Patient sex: M
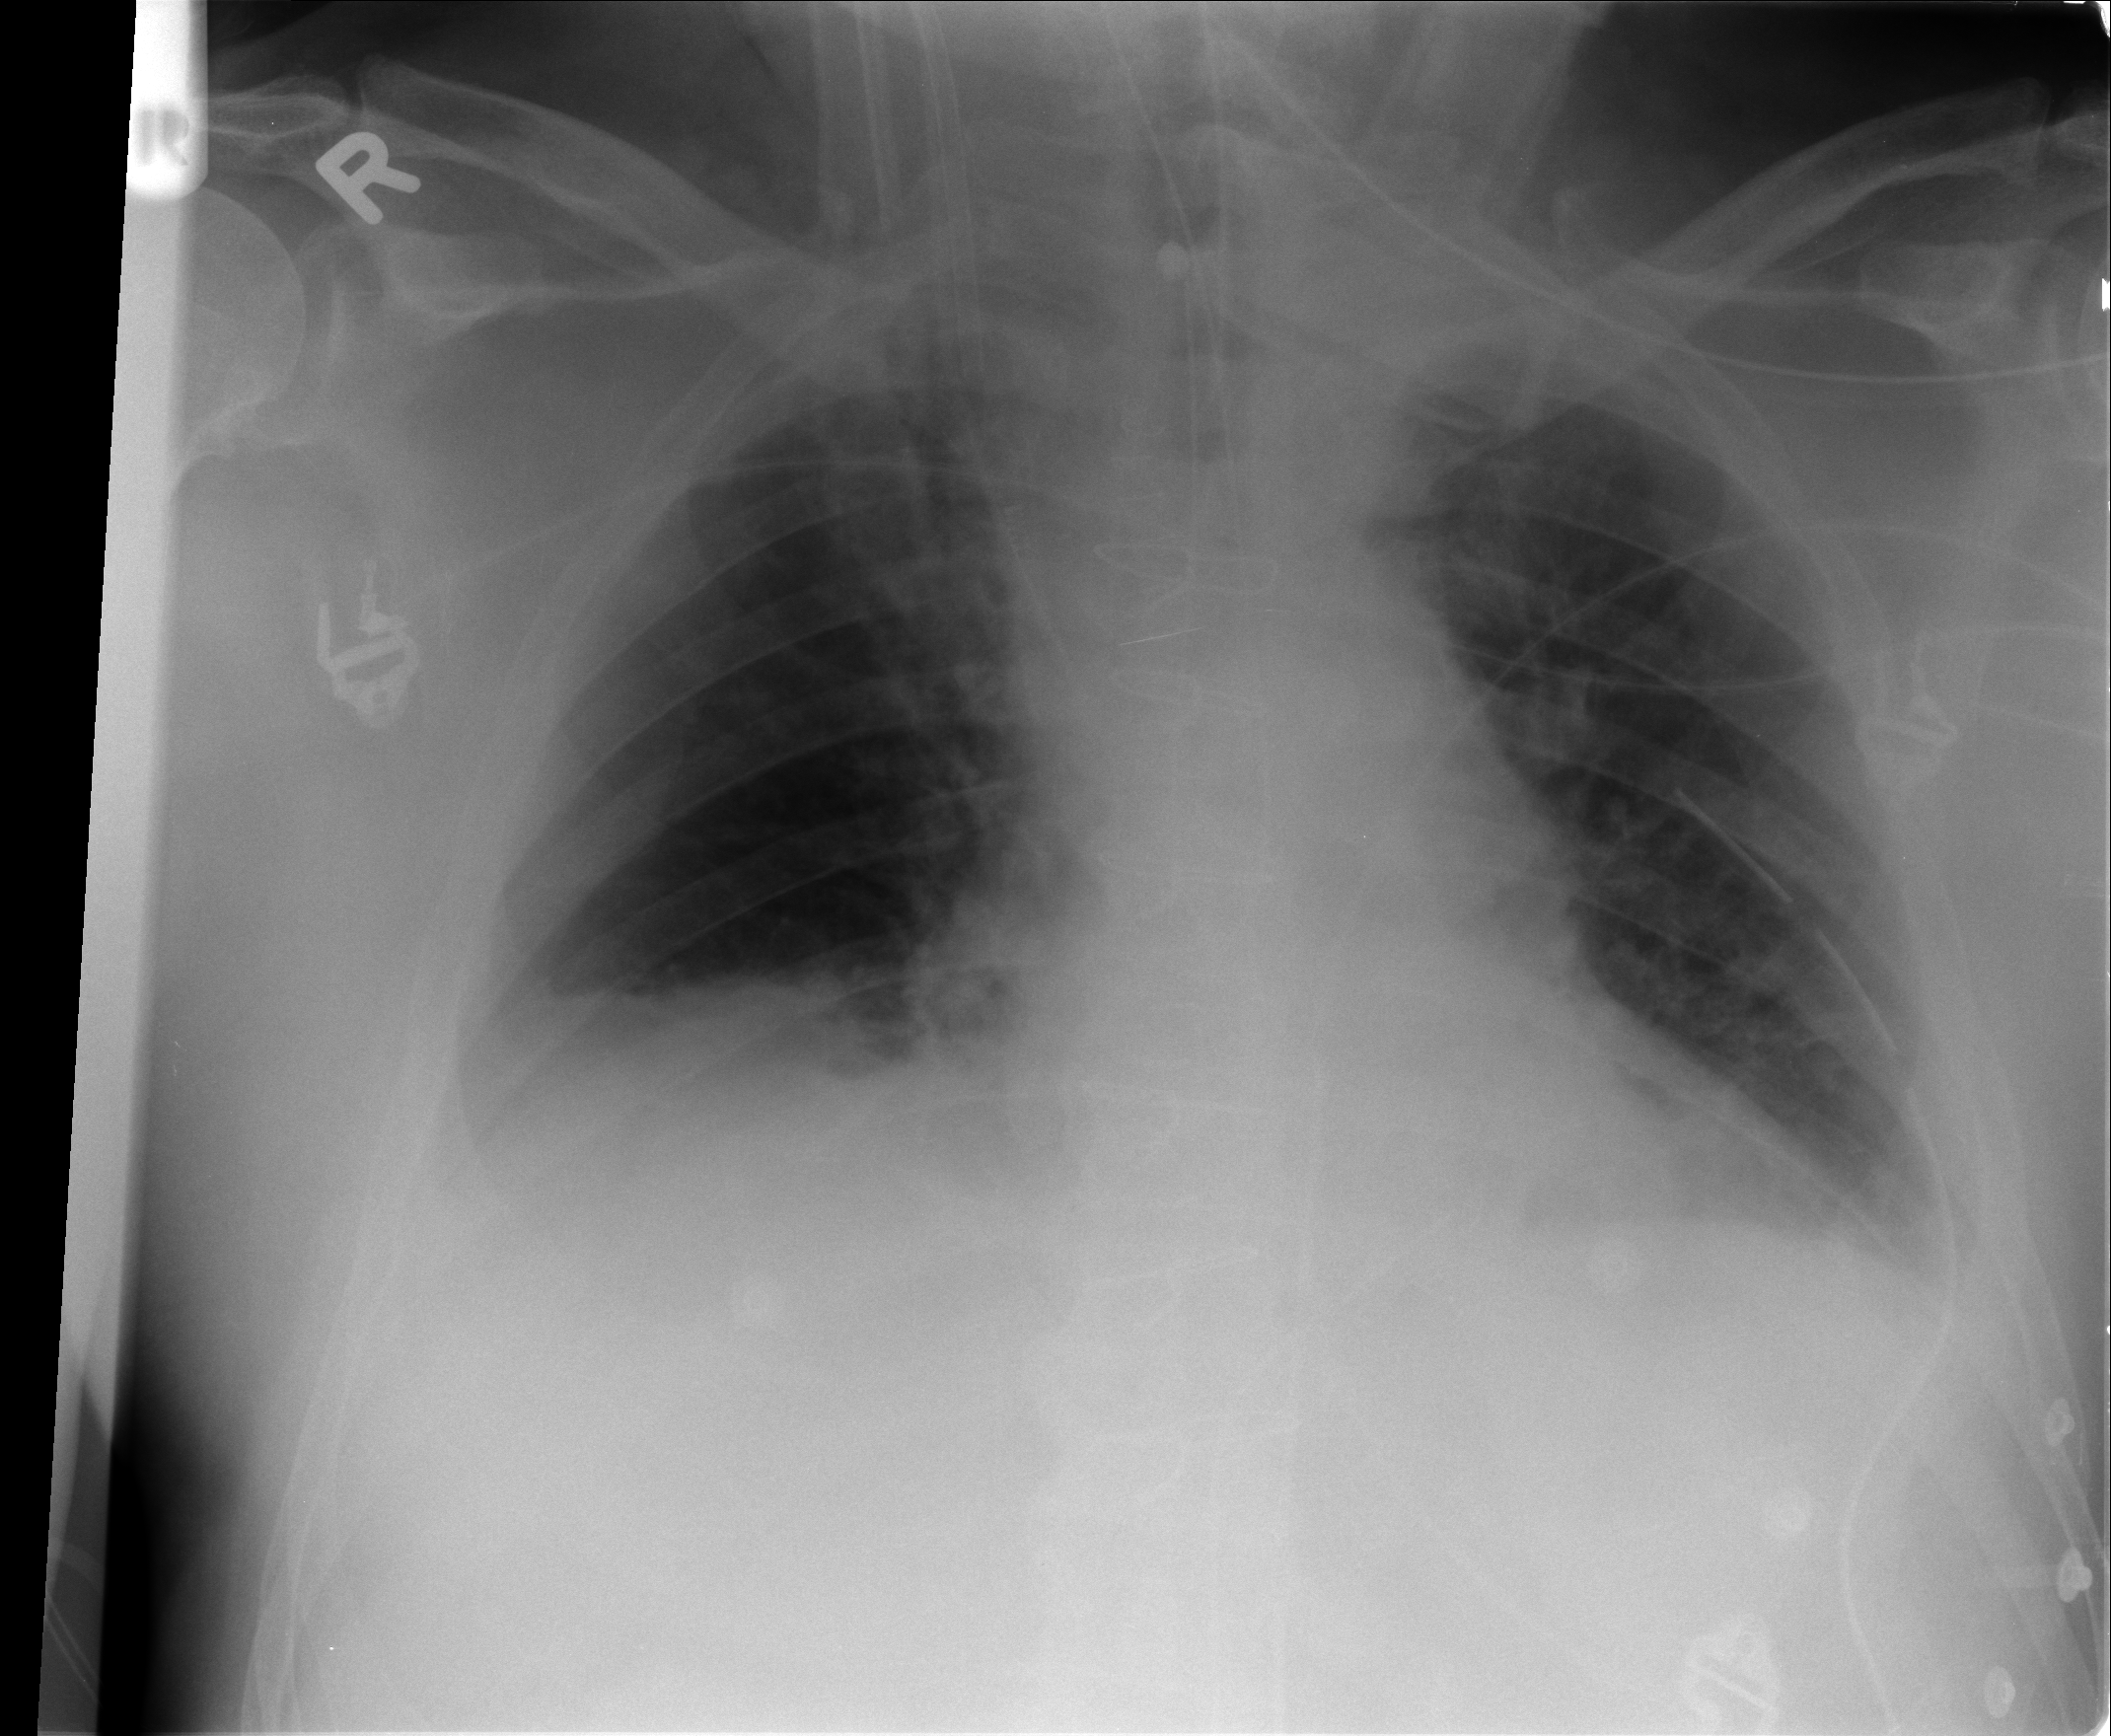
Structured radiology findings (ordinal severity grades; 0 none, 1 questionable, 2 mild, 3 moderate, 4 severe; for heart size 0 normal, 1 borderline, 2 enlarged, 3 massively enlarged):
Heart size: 2
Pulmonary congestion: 1
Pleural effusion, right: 2
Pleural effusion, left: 1
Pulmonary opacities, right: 0
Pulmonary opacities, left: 0
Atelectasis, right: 2
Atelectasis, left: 2